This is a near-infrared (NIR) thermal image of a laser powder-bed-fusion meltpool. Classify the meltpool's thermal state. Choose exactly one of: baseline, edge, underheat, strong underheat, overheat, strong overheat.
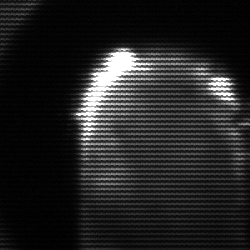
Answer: baseline